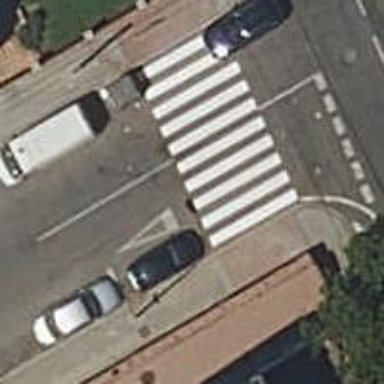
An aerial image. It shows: Footway with zebra crossing.